Interaction volume radius: 5 \u00c5
Interaction volume height: 20 \u00c5
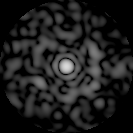
Disorder parameter: 0.8139